Question: I have a dotnetbar version 10.0.0.3 and when I add it on control toolbox window and drag it to my form this always happen.

as you can see, LabelX1, TextBoxX1 and ButtonX1 are in the form, but in the design it doesn't.
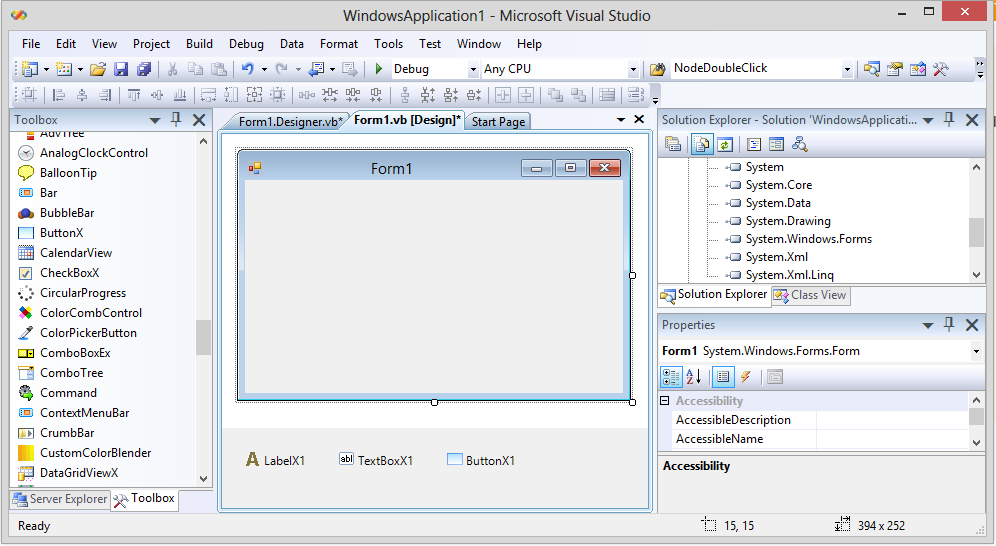
Answer: I had the same problem.
I think it's something about the dll.
I installed 'DevComponents.DotNetBar2' on my PC (it's a setup called 'DotNetBarSetup') and then
I got the dll-file from the HD
'C:\Program Files (x86)\DotNetBar for Windows Forms\DevComponents.DotNetBar2.dll'
Next, you have to drag the dll-file from windows explorer to the toolbox in Visual studio.
That should do the trick.
Hope this helps.